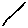
Label: line